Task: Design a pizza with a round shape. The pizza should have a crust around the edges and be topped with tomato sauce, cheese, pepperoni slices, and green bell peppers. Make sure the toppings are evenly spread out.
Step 310:
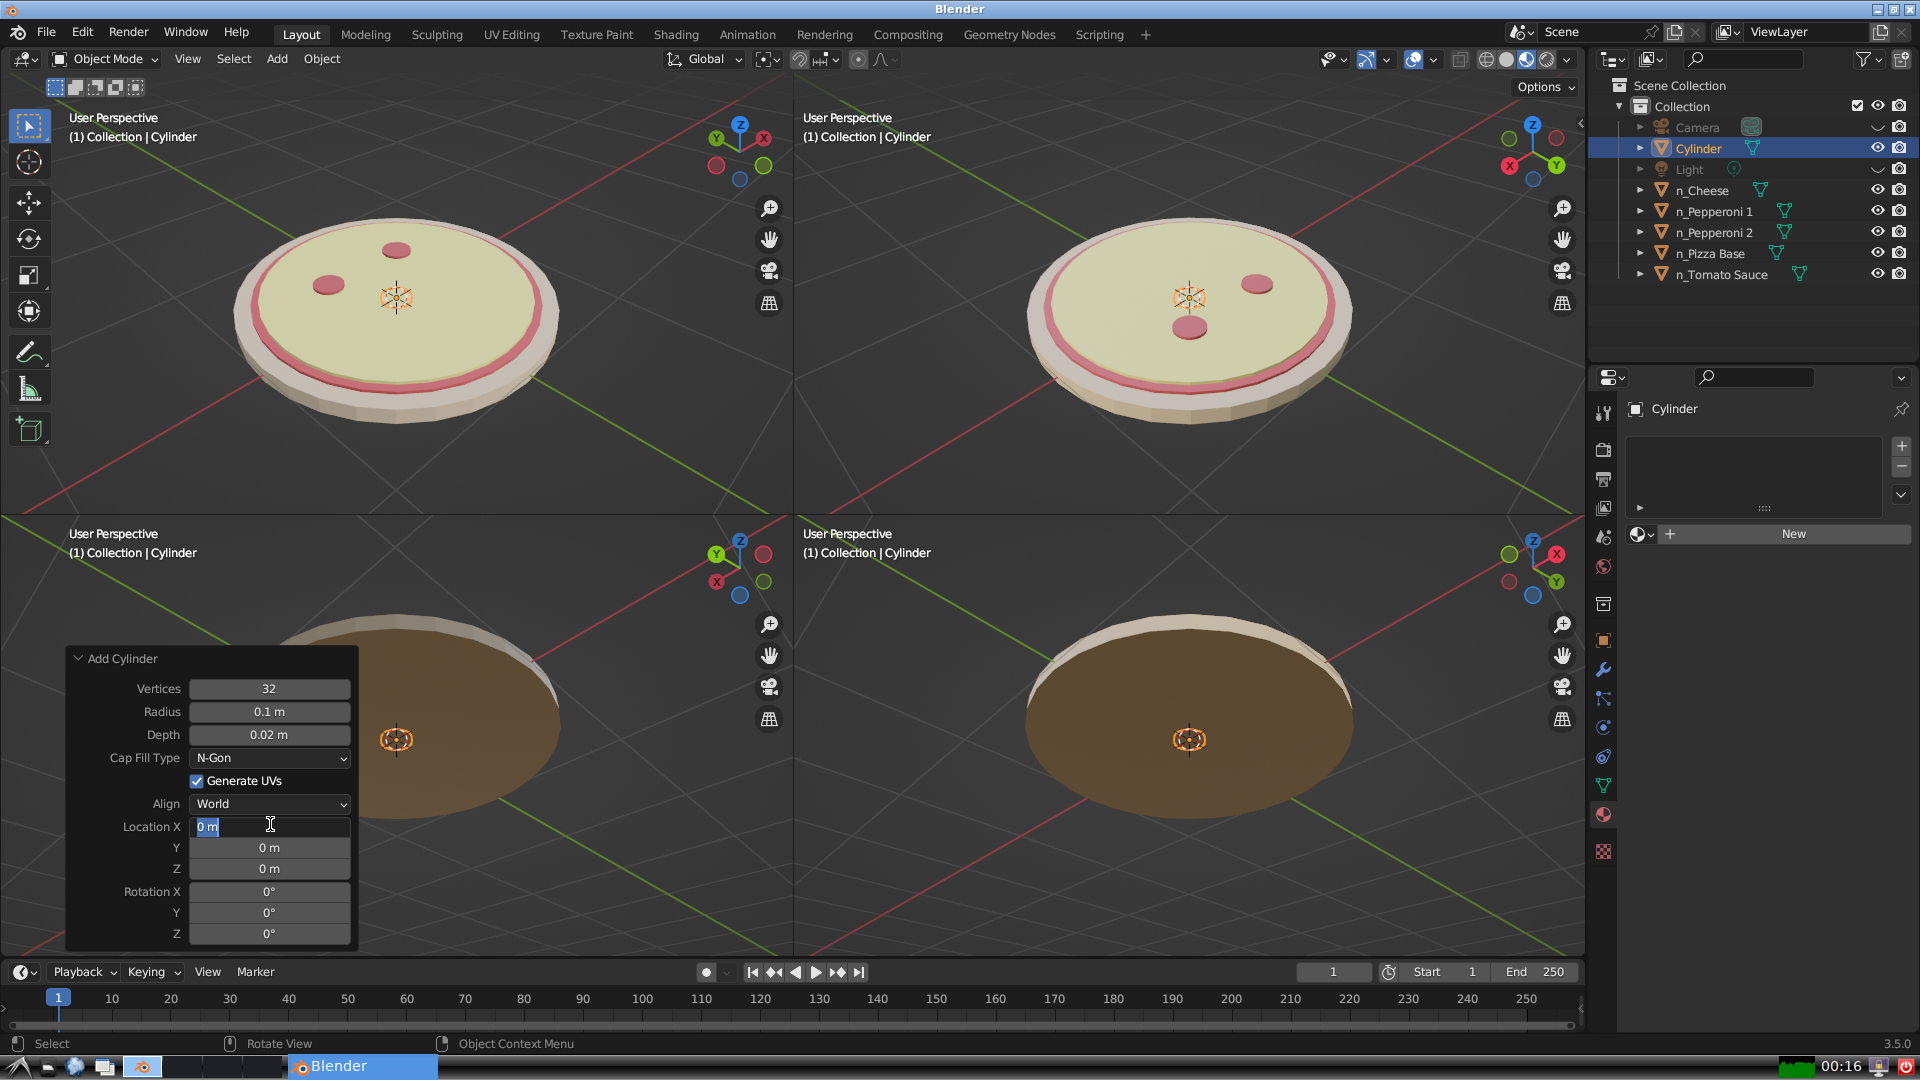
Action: input_text: 0.3